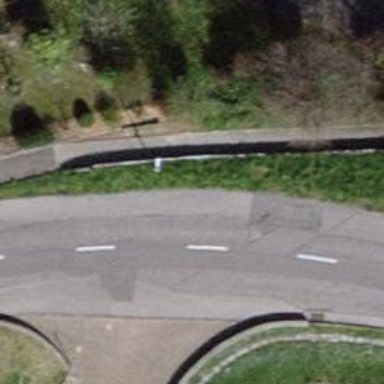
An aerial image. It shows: Unclassified road with asphalt surface.